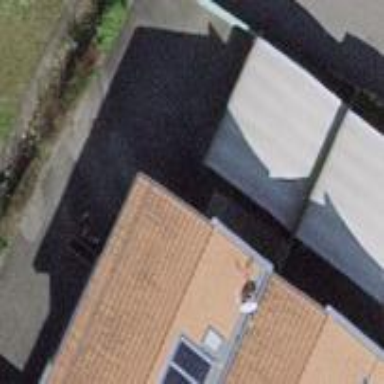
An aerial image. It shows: View of roof of building.